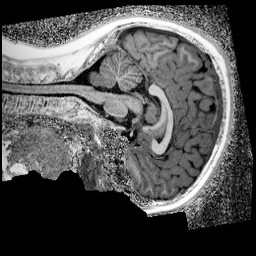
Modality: UNIT1_denoised
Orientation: sagittal
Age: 12
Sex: male
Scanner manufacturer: siemens
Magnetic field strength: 3 T
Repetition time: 4 s
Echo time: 0.00299 s